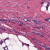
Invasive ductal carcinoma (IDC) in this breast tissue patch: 1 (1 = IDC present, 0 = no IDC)